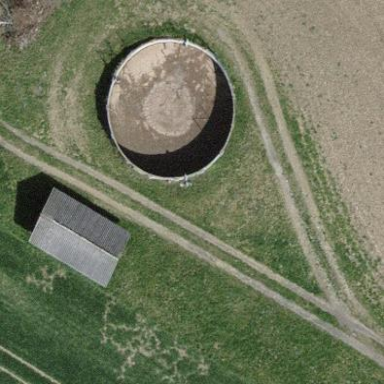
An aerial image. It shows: Storage tank building.